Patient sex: M
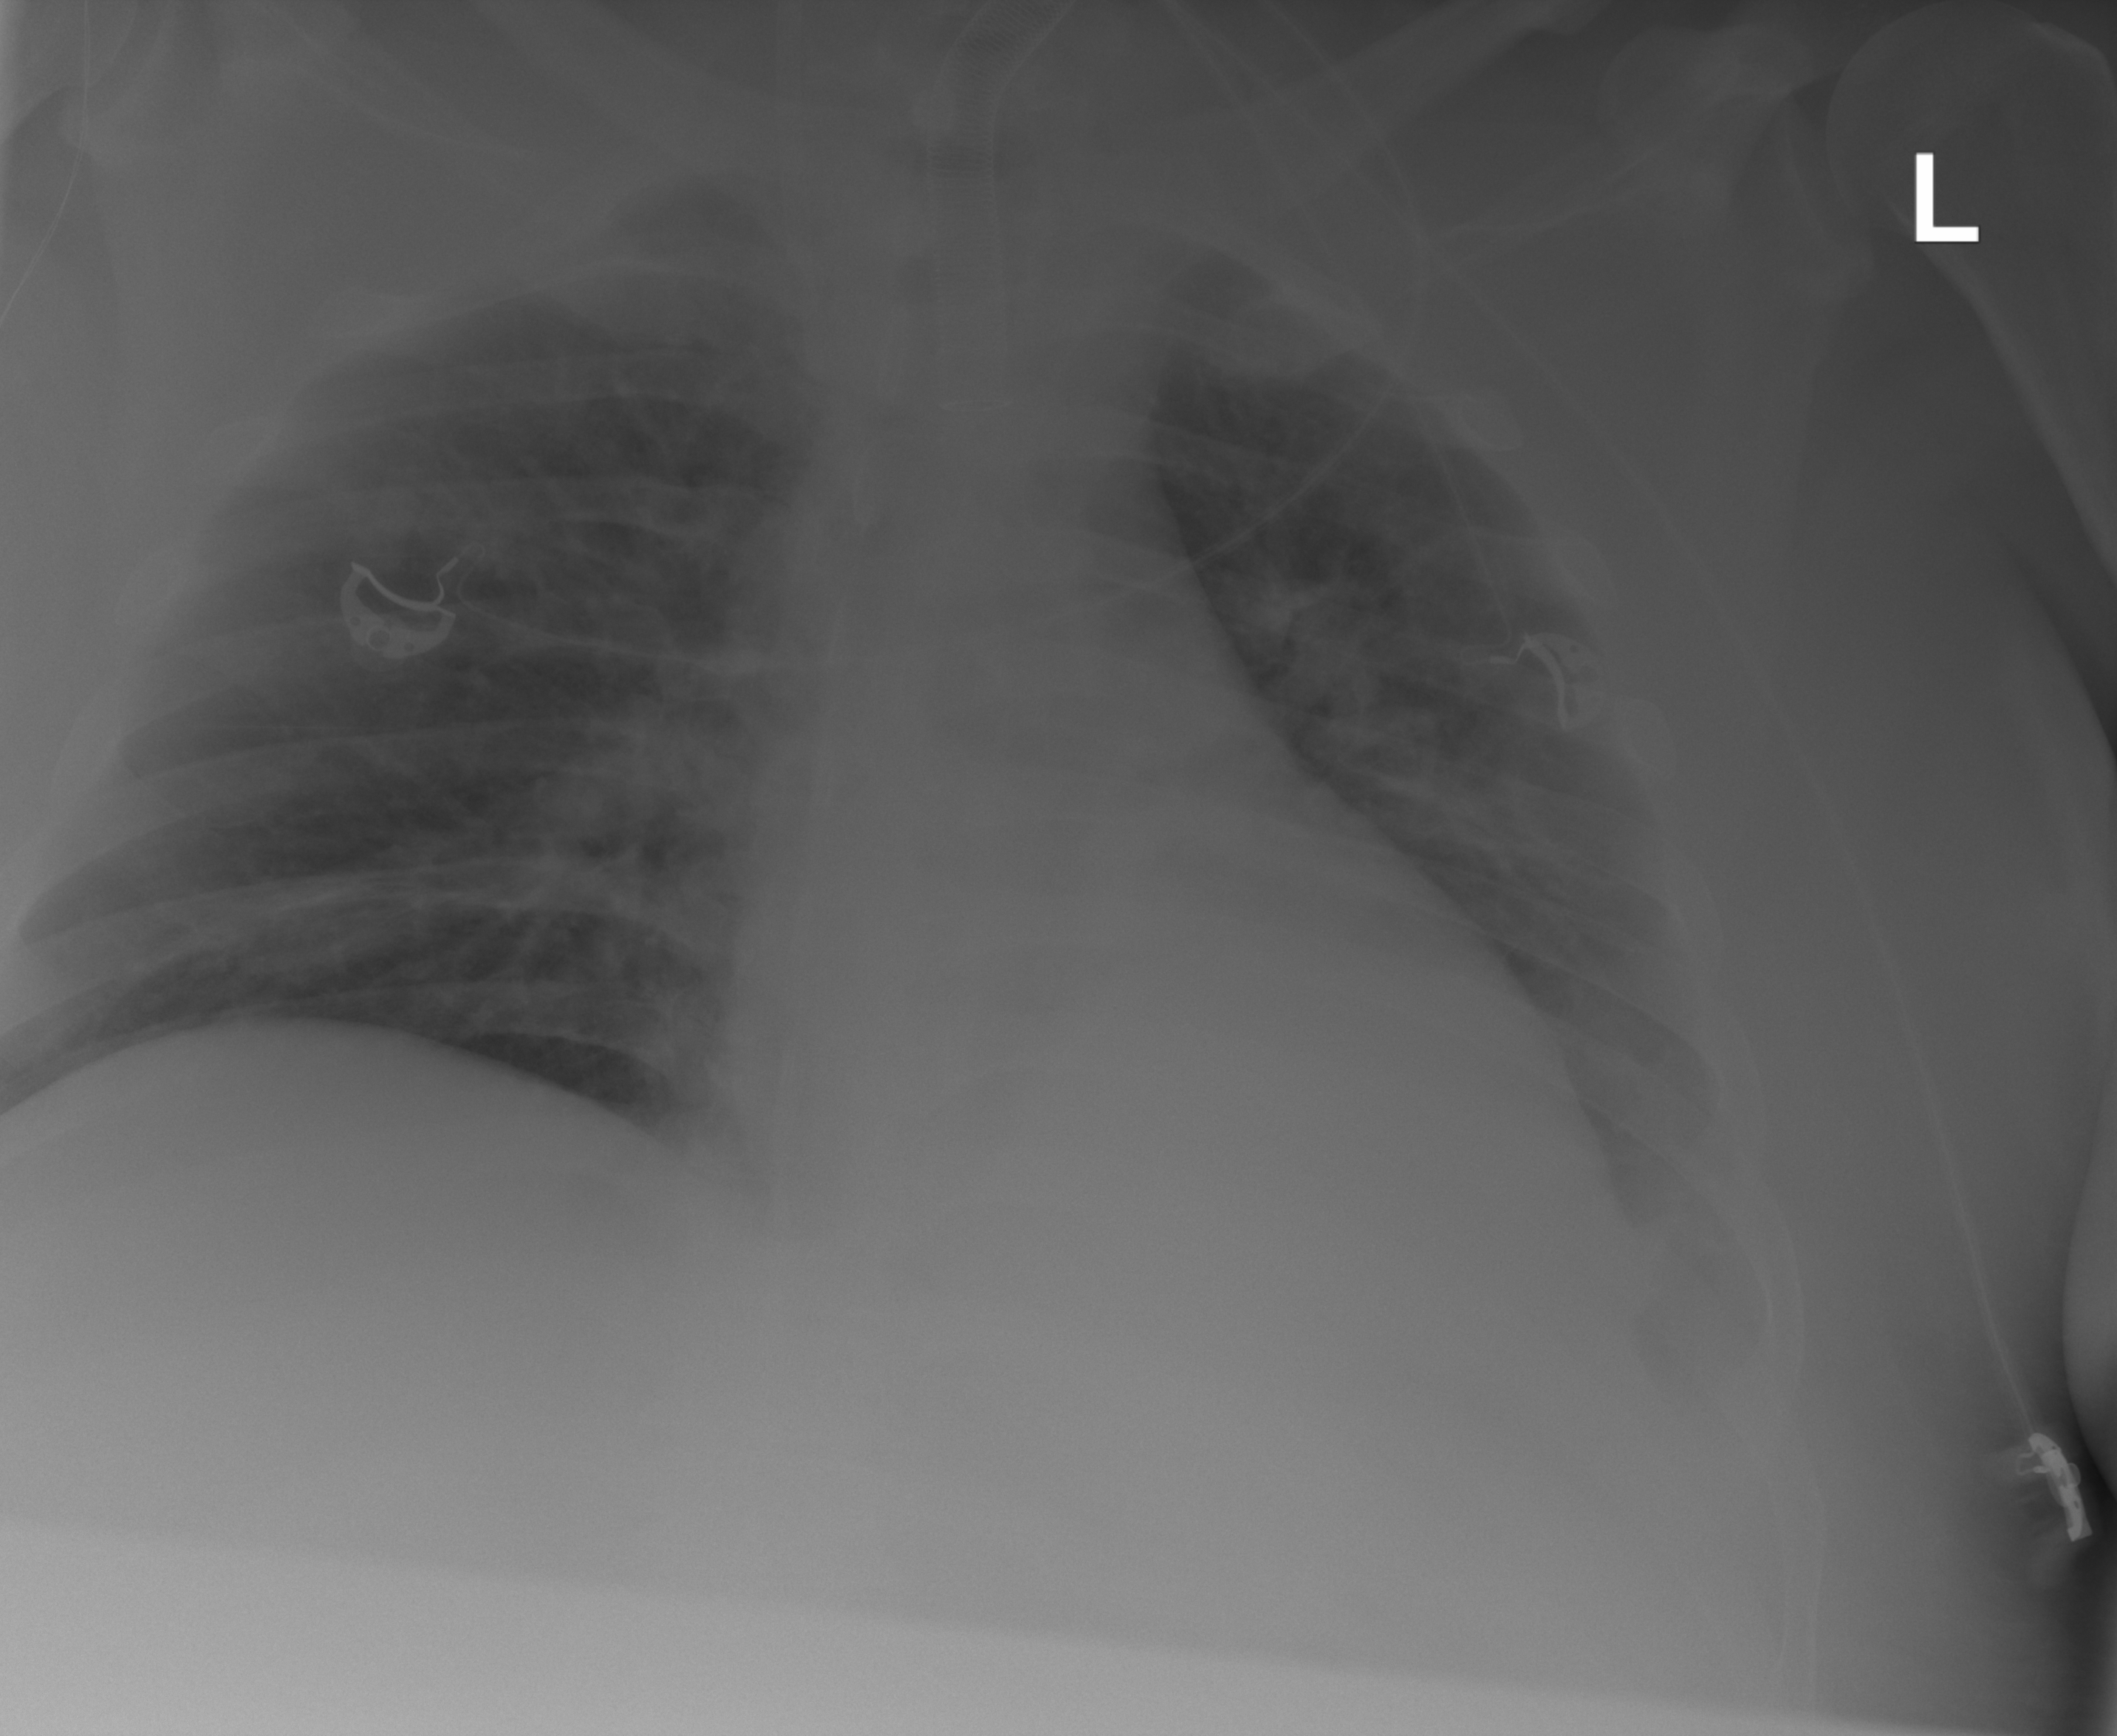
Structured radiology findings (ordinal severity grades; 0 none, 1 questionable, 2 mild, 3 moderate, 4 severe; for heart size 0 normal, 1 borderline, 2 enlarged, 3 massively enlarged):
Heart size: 2
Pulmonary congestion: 2
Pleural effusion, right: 0
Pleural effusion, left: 2
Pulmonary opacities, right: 0
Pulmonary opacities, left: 0
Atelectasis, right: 2
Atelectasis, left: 2